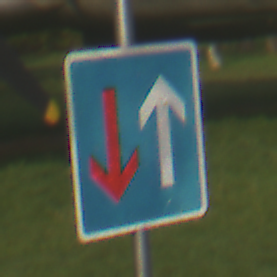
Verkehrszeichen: VorrangVorGegenverkehr
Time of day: SunriseSunset
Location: Outdoor (Special)
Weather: Clear
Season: NotSpecified
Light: Natural